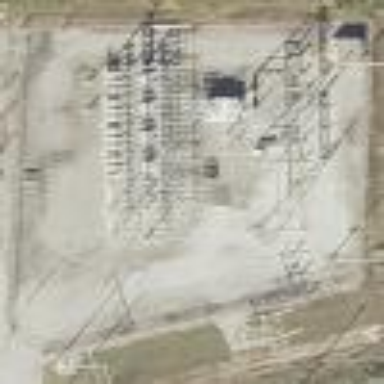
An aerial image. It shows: Distribution substation surrounded by fence.